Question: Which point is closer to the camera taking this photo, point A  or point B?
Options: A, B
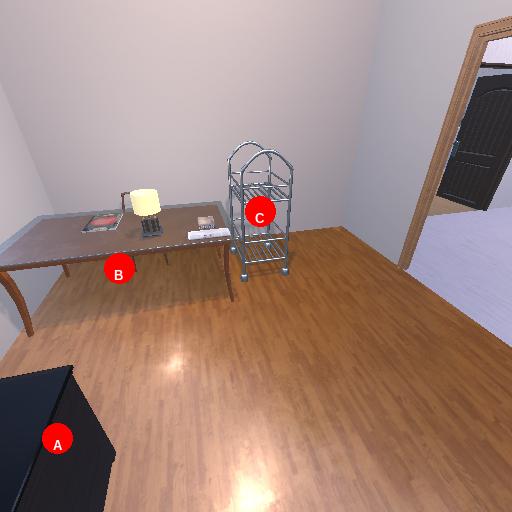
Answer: A